Field crop: tomato
Growth stage: 1
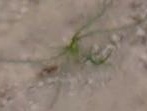
Species: cyperus